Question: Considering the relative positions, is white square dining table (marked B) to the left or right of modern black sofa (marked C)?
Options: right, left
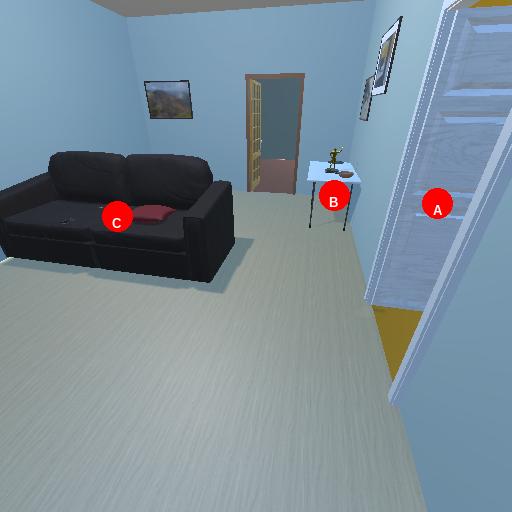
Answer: right